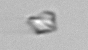
Label: detritus_transparent